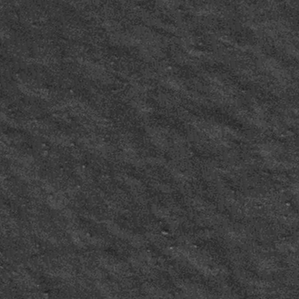
Label: frost